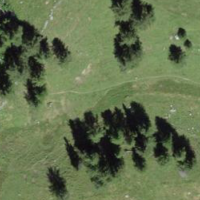
EUNIS habitat code: 23
Species observed at this site:
Rumex alpinus